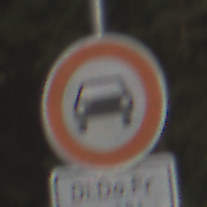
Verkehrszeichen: VerbotKraftwagen
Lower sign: ZeitangabenMitBeschraenkungAufWochentage3
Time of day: SunriseSunset
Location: Outdoor (Nature)
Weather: PartlyCloudy
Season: NotSpecified
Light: Natural